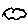
Label: cloud